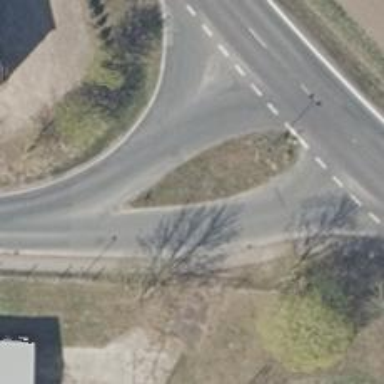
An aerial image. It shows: Secondary road with asphalt surface and traffic calming island.